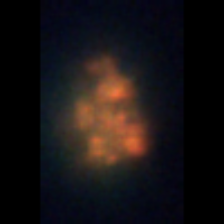
Taxon: Unknown_detritus
Group: Unknown